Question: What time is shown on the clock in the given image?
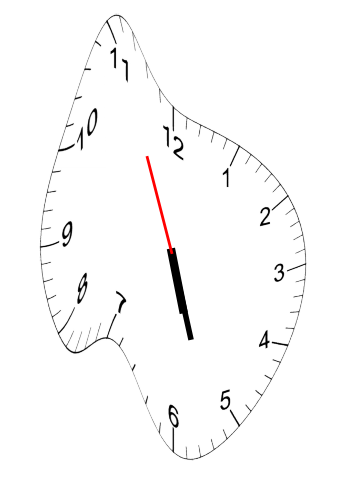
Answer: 05:26:56